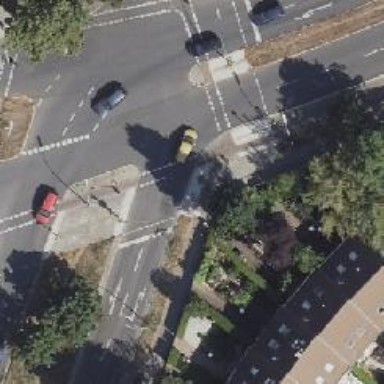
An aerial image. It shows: Unclassified road with asphalt surface. There is cycle track on the right side of the road.